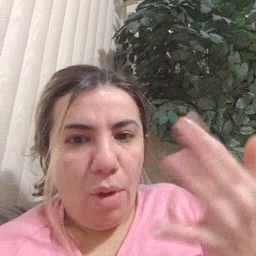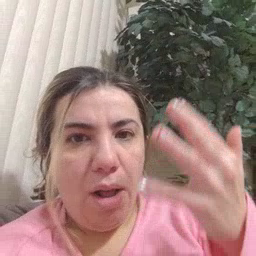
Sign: wait